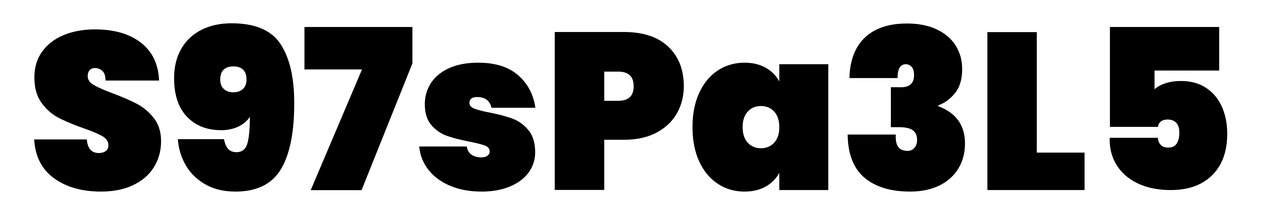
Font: Poppins-Black